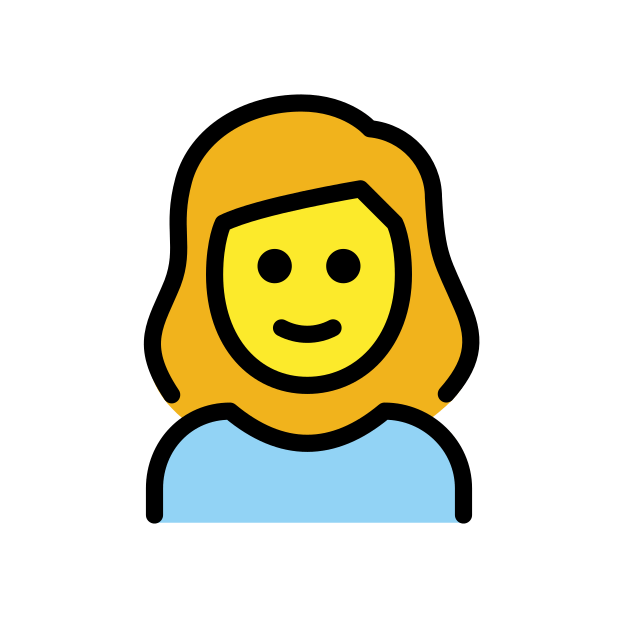
Emoji: 👧
Name: girl
Unicode: 0x1f467